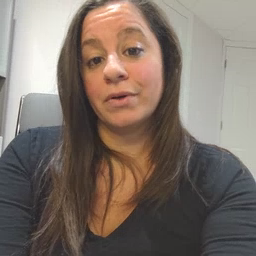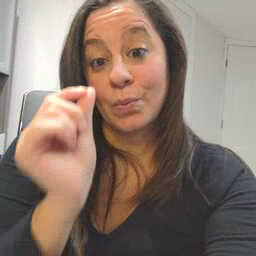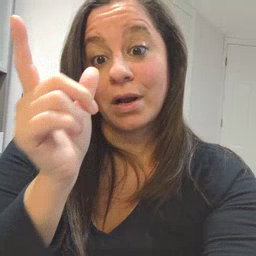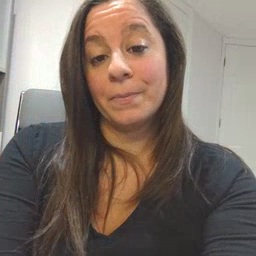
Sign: wake